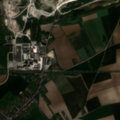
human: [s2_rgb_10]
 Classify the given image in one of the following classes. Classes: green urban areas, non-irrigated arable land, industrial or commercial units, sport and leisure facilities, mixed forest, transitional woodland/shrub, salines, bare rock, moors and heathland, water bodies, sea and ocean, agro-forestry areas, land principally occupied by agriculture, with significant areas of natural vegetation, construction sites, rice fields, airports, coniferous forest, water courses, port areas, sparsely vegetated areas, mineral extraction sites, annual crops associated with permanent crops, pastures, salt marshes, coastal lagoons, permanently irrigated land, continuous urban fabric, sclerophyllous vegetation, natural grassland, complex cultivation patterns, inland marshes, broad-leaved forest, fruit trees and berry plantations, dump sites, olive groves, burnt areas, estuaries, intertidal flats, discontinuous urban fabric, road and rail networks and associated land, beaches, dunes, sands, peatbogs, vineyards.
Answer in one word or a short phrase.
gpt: discontinuous urban fabric, mineral extraction sites, non-irrigated arable land, pastures